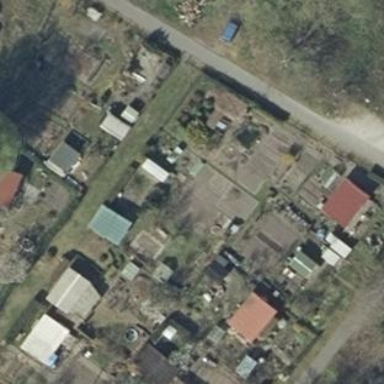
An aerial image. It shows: Allotments area.